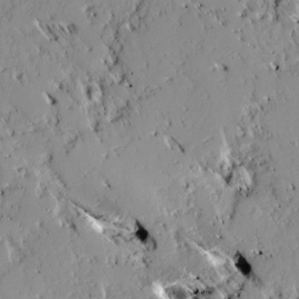
Label: non_frost